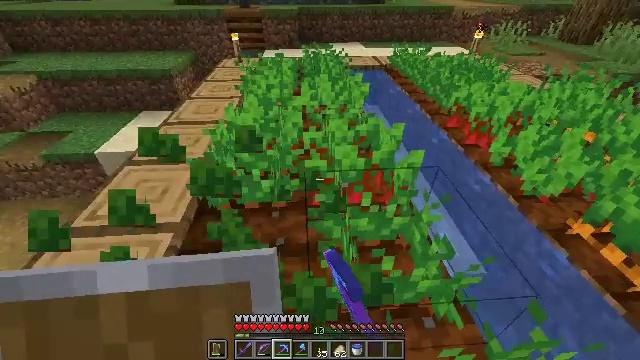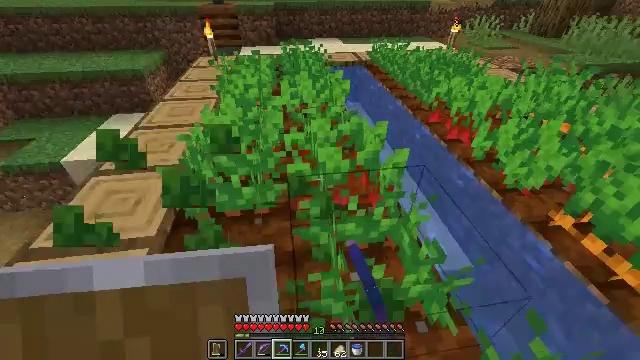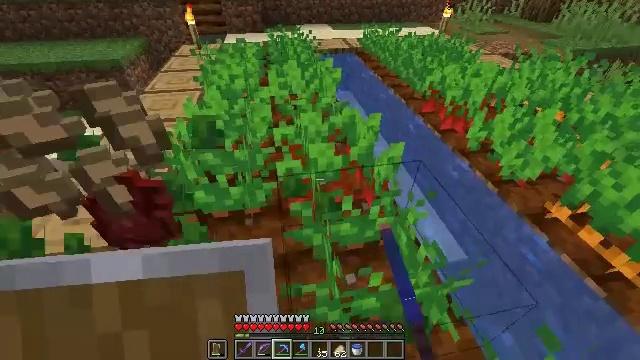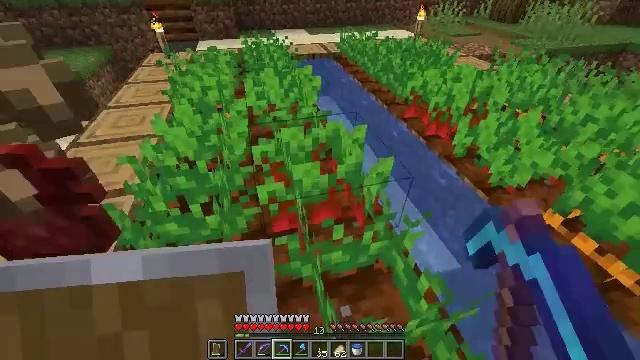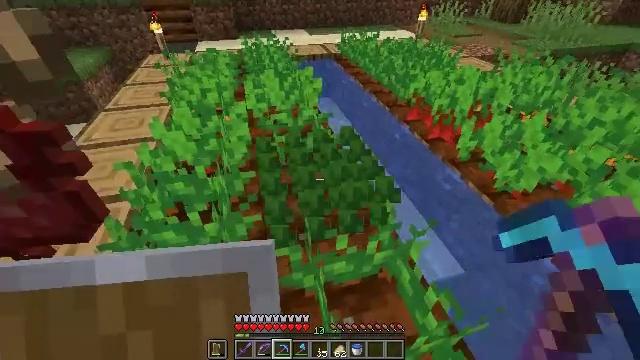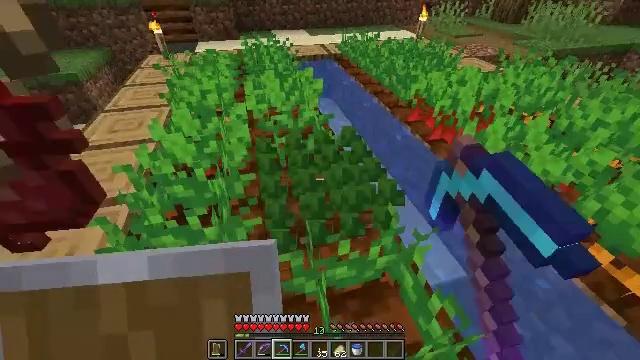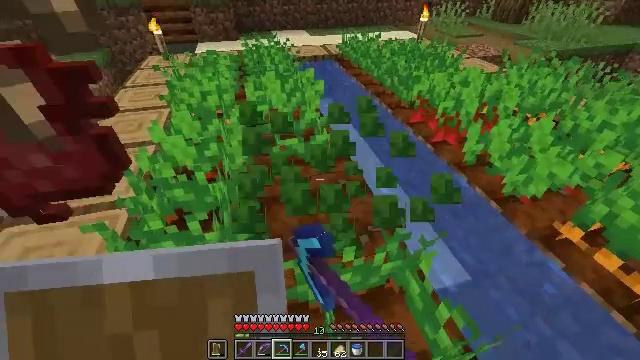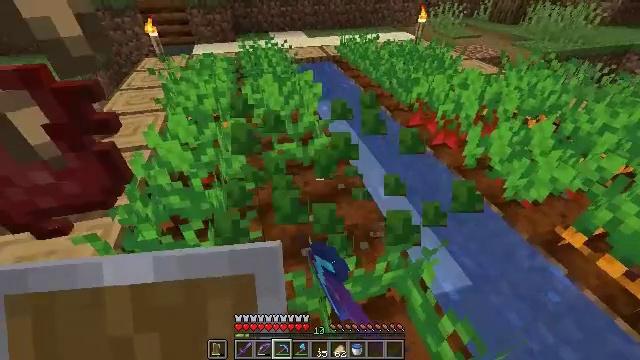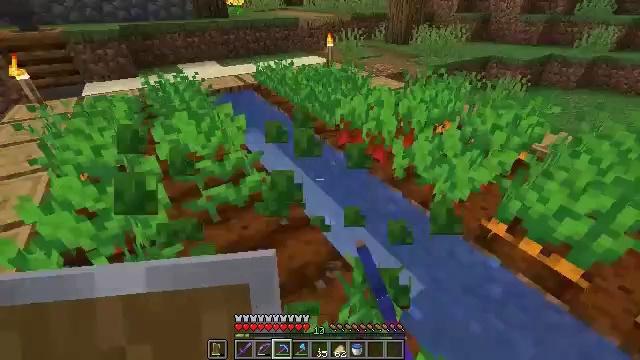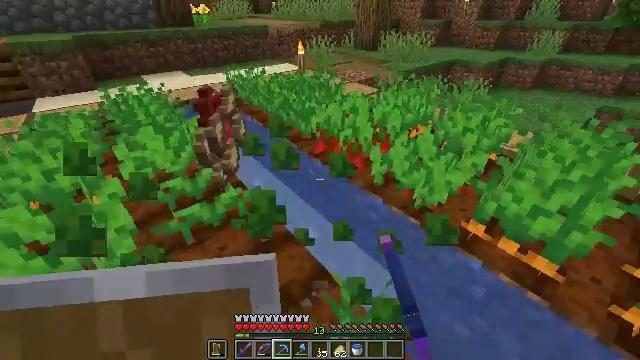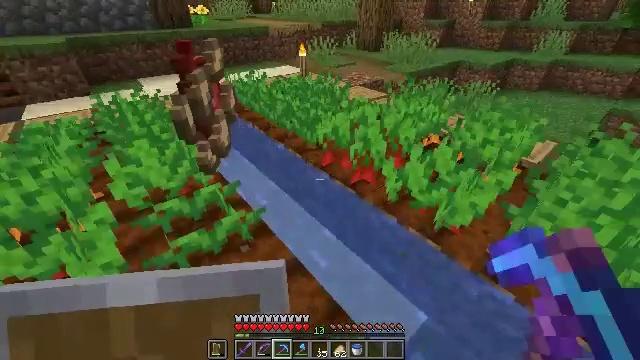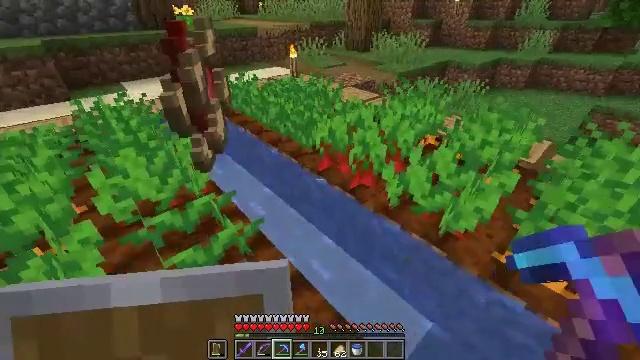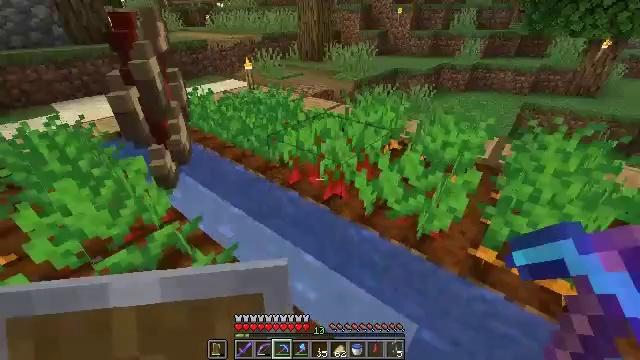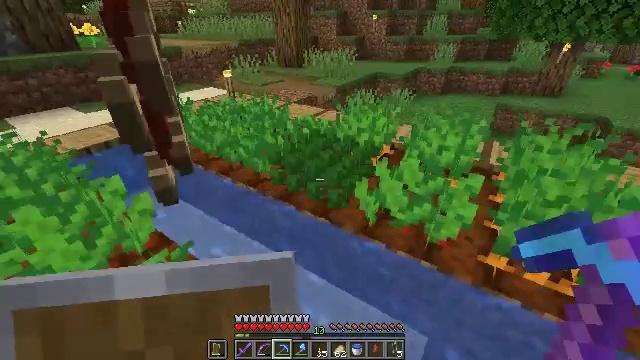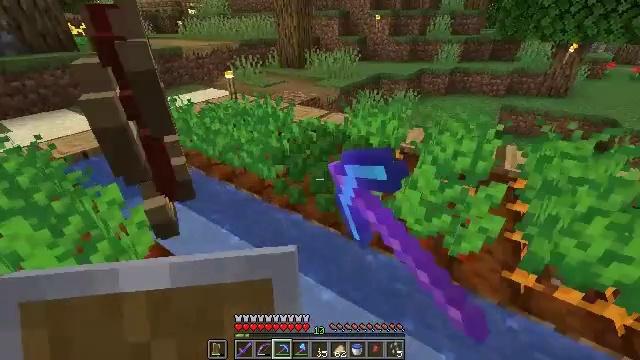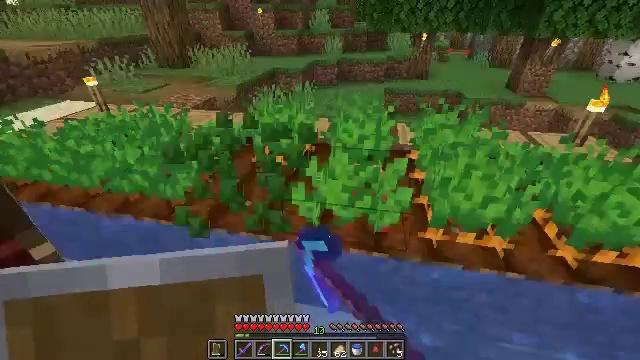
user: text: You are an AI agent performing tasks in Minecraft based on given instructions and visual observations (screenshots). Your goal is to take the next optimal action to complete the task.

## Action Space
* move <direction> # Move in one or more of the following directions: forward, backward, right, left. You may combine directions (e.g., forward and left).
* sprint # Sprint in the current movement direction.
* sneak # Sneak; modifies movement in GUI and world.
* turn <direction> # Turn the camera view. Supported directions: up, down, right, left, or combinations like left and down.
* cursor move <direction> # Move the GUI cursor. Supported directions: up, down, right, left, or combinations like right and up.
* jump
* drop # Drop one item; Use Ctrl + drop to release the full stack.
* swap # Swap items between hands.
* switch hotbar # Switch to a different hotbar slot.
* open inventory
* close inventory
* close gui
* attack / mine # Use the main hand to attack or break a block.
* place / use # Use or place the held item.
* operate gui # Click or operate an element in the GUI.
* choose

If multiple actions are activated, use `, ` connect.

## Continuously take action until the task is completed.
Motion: motion action
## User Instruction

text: Collect beetroots from the field.
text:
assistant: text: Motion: move forward, turn right
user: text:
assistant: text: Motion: move forward, turn right and down
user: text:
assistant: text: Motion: turn right
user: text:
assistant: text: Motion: attack / mine
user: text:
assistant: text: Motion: attack / mine
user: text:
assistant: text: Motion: no_op
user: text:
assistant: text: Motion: move forward
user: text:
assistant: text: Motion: move forward, turn right and up
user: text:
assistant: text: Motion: move forward, turn right and up
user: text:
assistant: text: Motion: move forward and move left
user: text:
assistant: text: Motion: move forward and move left, turn right
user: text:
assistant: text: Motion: move forward and move left, turn right and up
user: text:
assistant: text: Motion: move forward, turn right, attack / mine
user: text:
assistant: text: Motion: attack / mine
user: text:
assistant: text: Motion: turn right and down
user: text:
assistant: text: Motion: turn right and down
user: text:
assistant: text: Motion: turn left and down
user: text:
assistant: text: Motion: turn down
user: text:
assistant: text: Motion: attack / mine
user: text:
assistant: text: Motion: attack / mine
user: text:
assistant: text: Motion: move right, turn right
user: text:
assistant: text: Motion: move right, turn right and up
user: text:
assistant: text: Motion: move forward and move right
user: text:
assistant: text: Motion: move forward and move right, turn right
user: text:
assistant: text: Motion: no_op